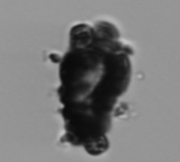
Label: Delphineis